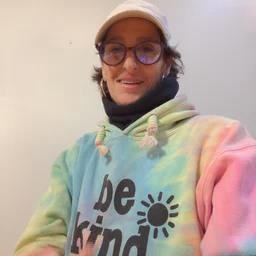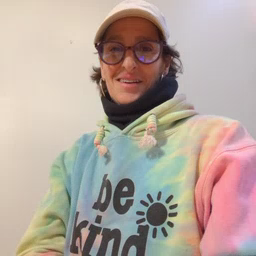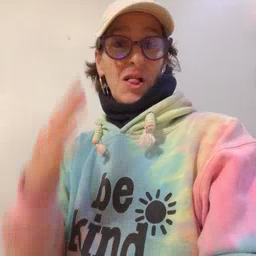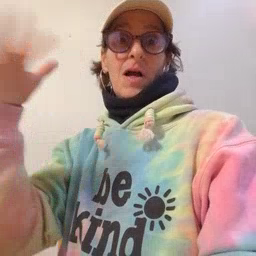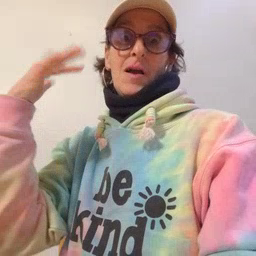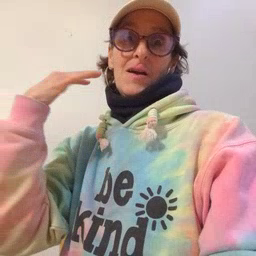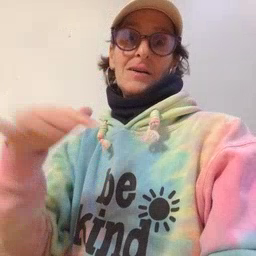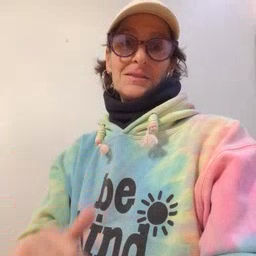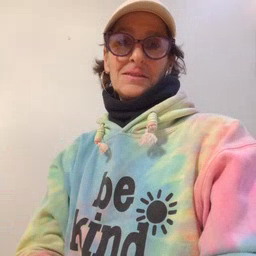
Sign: noisy